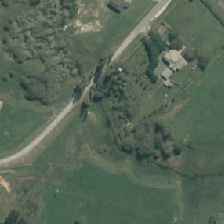
Land cover: deciduous_hardwood